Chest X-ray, AP view. Patient: 58 years old, sex F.
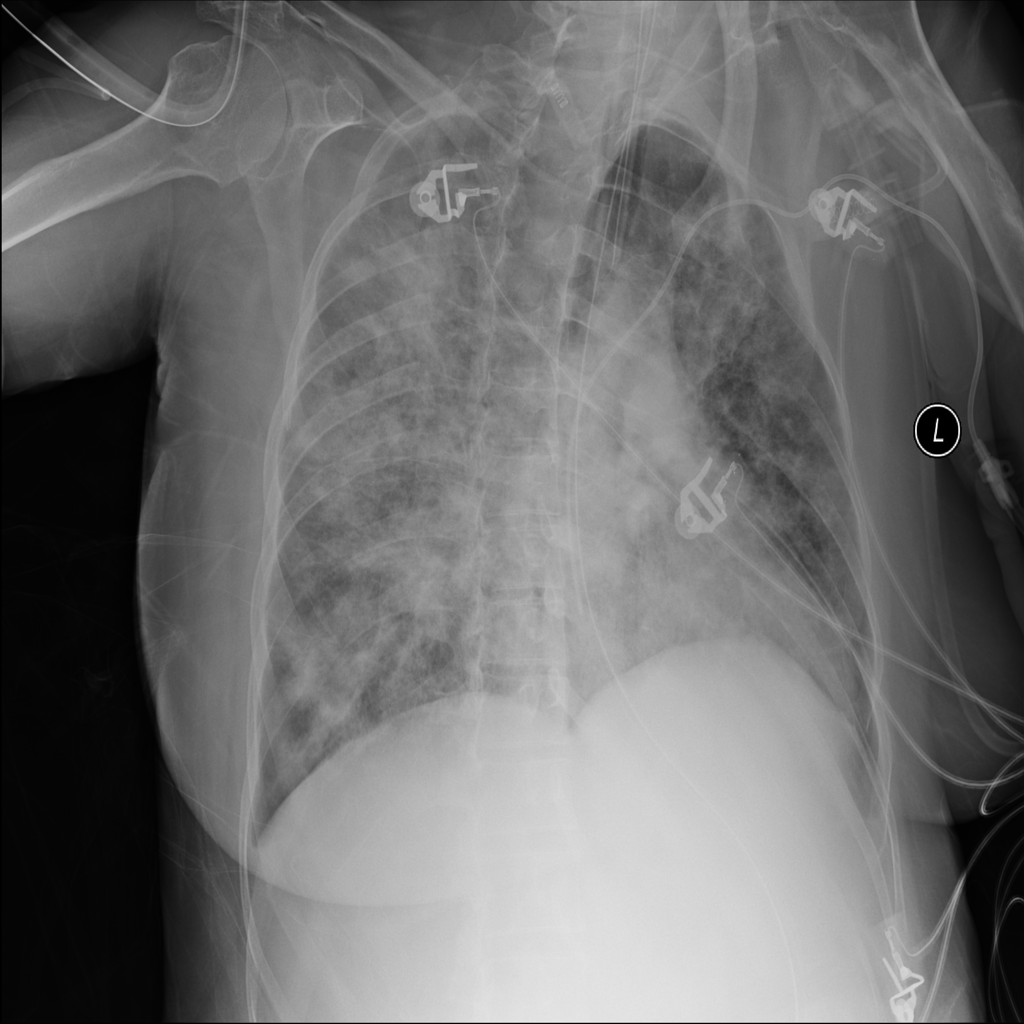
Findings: No Finding